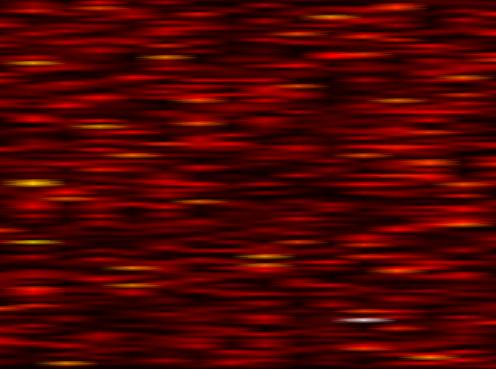
Label: FOFDM